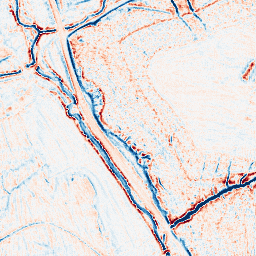
Category: edge_preserving
Decomposition family: bilateral
Decomposition parameters: d: 9
sigma_color: 50
sigma_space: 75
Upsampling method: fft_zeropad
Upsampling parameters: scale: 4
Upsampling scale: 4